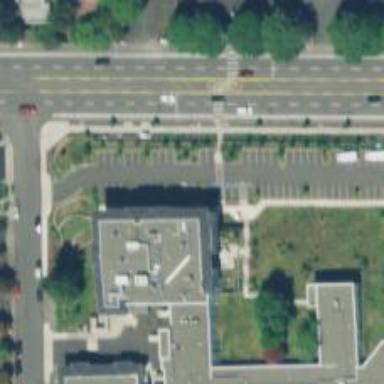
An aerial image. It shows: Parking space is available.